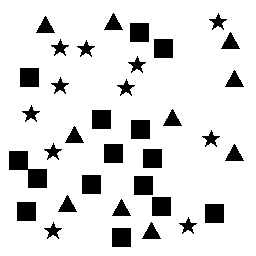
Squares: 15
Triangles: 10
Stars: 11
Total shapes: 36